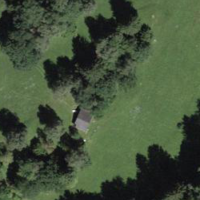
EUNIS habitat code: 24
Species observed at this site:
Osmia cornuta
Capreolus capreolus